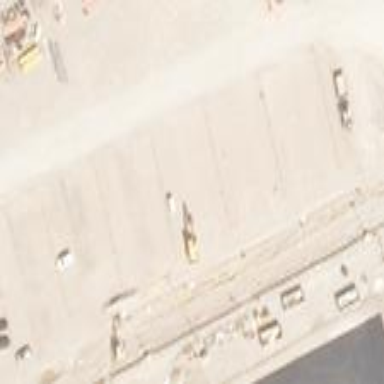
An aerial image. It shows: Parking area with asphalt surface.